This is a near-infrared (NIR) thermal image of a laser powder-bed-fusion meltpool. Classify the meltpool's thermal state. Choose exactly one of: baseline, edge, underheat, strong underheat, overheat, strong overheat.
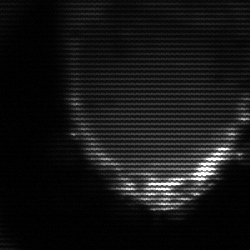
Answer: edge